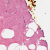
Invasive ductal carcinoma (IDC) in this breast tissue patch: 0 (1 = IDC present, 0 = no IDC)